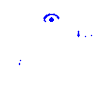
Particle: kaon